Question: Is there a way to make gradient like this  with css only?
I've tried to use 'background-position' tag
But it didn't work for me probably because I don't know how sprites work.
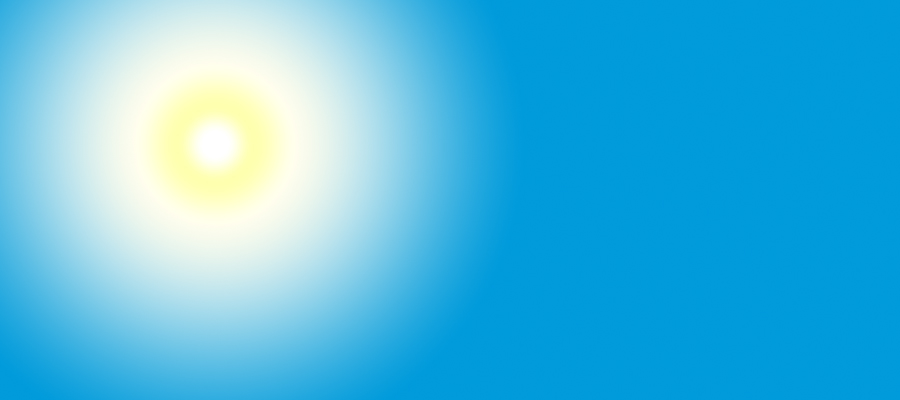
Answer: It's a straightforward radial gradient. This should put you on the right track.
- 'circle 150px'- 'at 25% 33%'-
'''
div{
height: 200px;
border: 1px solid;
background-image: radial-gradient(circle 150px at 25% 33%, white, yellow, lightyellow, aqua);
}
'''
'''
<div></div>
'''